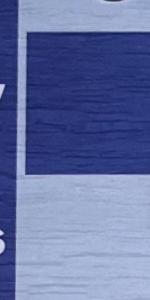
Label: Empty